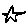
Label: star